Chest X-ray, AP view. Patient: 61 years old, sex F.
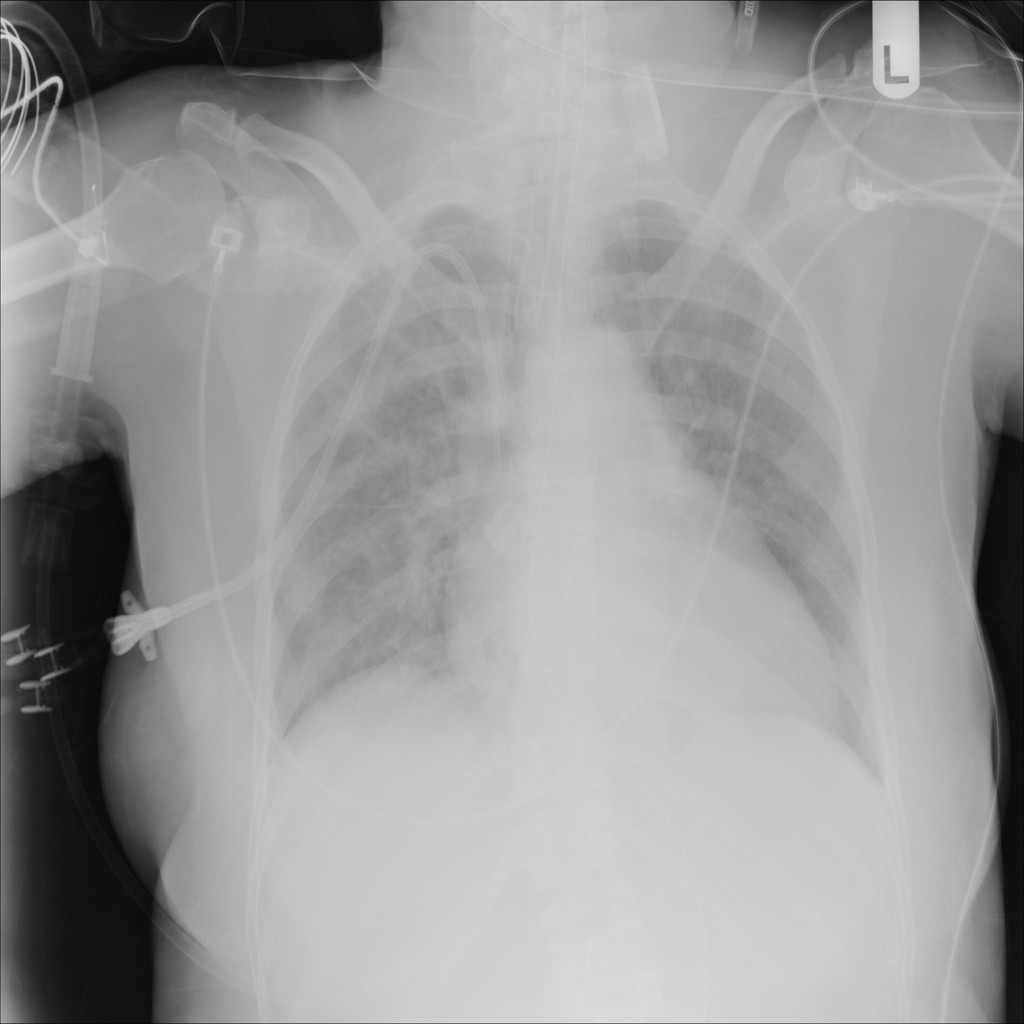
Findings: No Finding